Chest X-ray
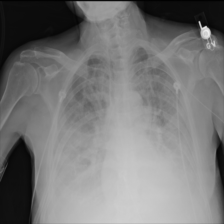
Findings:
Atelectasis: negative
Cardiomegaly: negative
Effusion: negative
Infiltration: negative
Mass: negative
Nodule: negative
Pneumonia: negative
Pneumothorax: negative
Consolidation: negative
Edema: negative
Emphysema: negative
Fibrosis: negative
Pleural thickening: negative
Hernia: negative